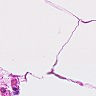
Metastatic tissue present: no